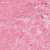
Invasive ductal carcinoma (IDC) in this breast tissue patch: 0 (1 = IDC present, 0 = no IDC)